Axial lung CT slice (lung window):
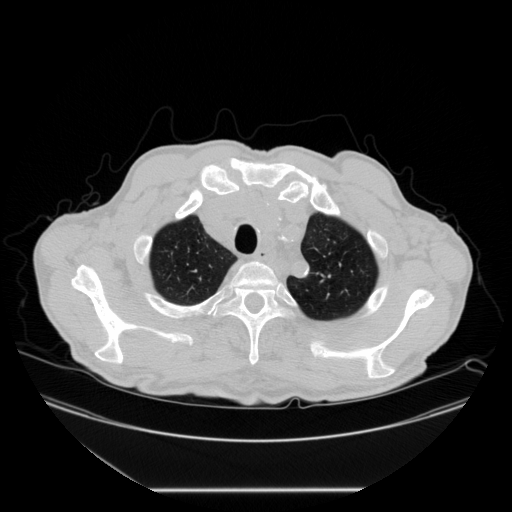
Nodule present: no